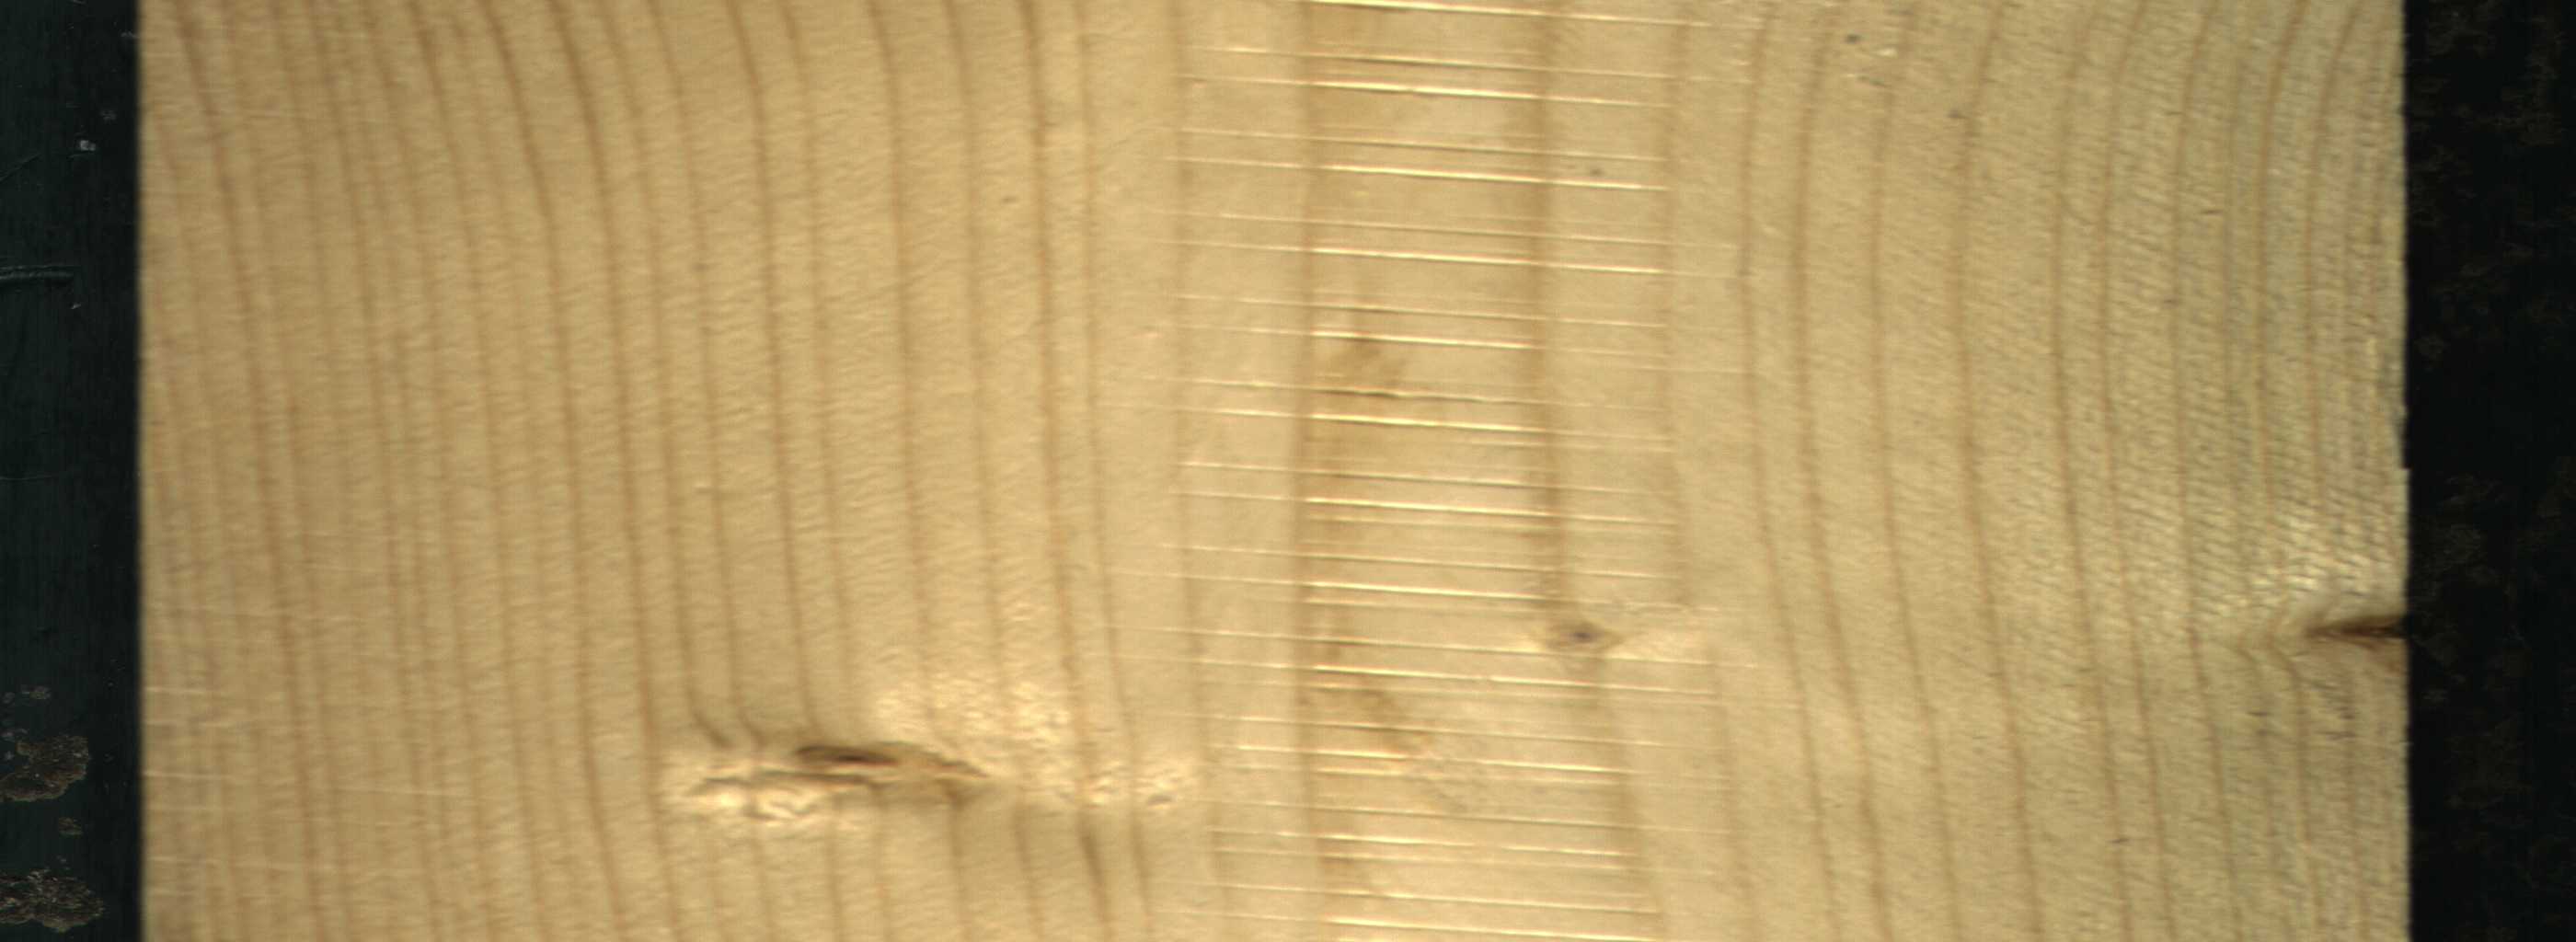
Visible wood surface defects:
Live_Knot
Live_Knot